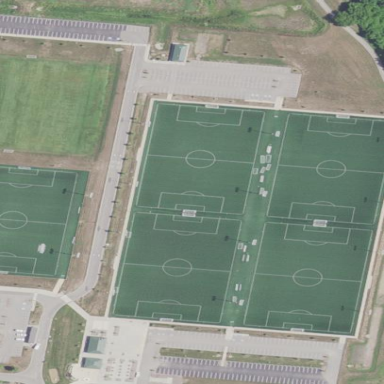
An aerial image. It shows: Soccer pitch for outdoor sports and leisure activities.